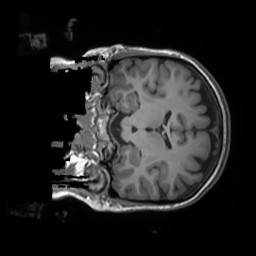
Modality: T1w
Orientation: coronal
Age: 27
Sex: female
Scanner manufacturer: siemens
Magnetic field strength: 3 T
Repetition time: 1.55 s
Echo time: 0.00234 s